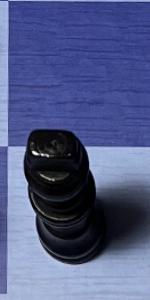
Label: King_Black